Question: Count the number of objects in the diagram.
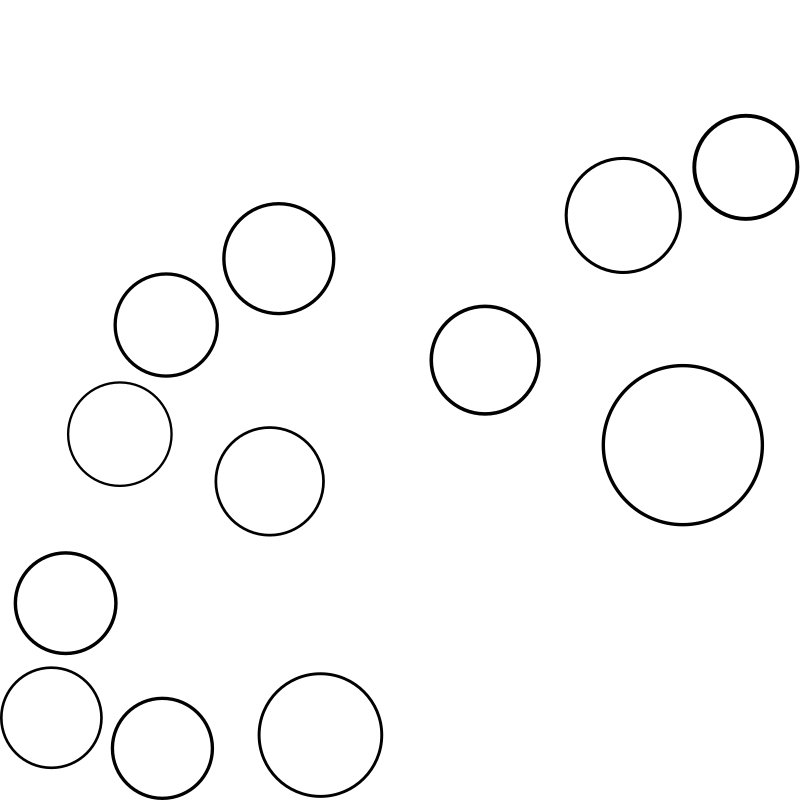
Answer: 12